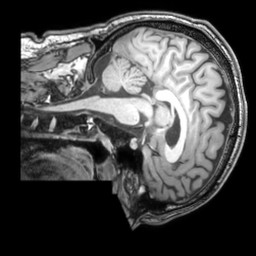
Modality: T1w
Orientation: sagittal
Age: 27
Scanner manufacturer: philips
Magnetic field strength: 3 T
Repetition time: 0.007 s
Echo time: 0.003501 s